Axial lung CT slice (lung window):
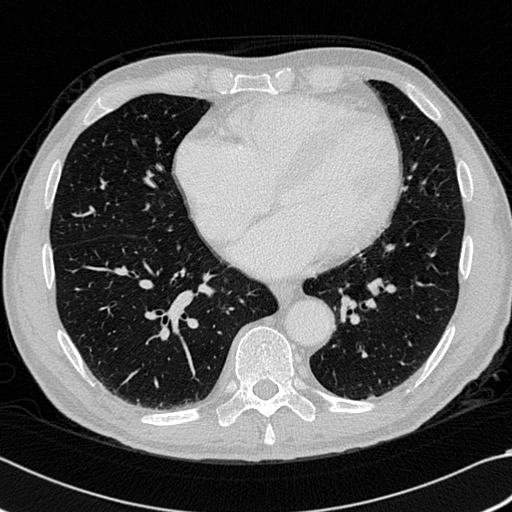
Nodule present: no